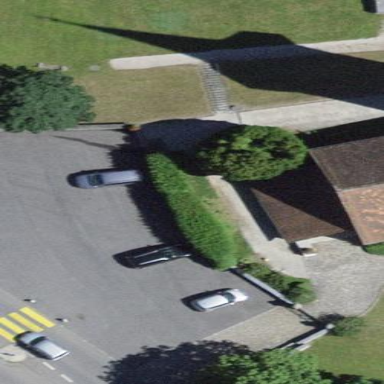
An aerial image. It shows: Street-side parking area with asphalt surface.